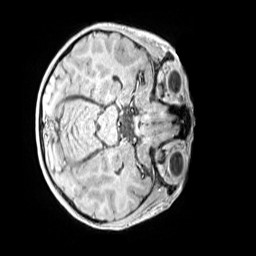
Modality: MP2RAGE
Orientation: axial
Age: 10
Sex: male
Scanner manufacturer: siemens
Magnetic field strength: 3 T
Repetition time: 4 s
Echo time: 0.00299 s